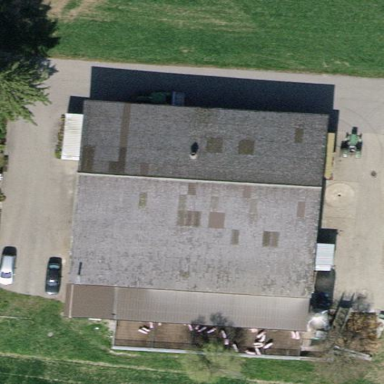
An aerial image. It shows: Gabled roof on farm auxiliary building.